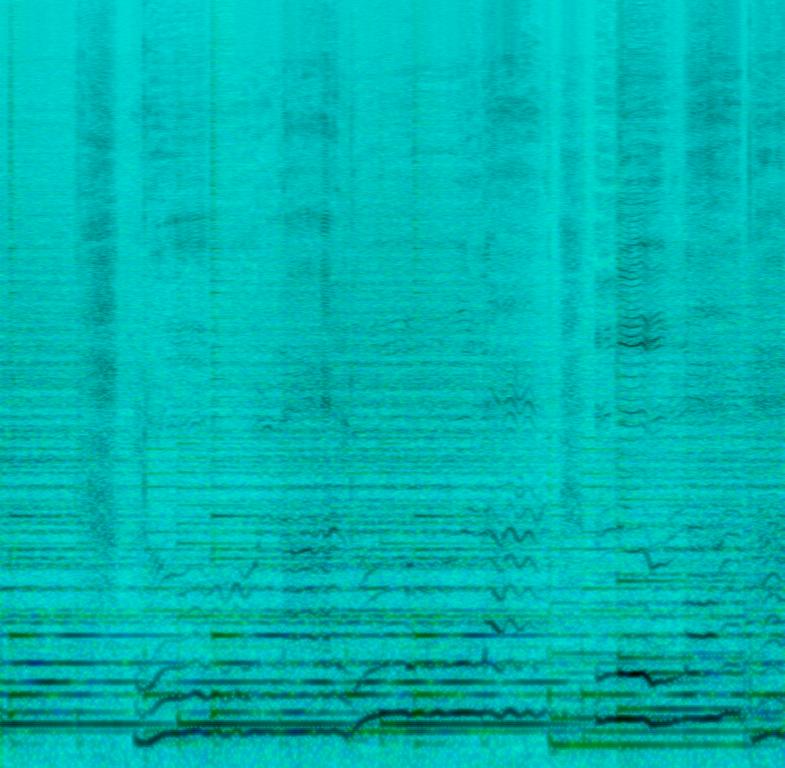
The low quality recording features a lullaby song that consists of an intimate, soft male vocal singing over arpeggiated acoustic guitar melody and wide sustained strings melody. It is a bit noisy and there is a tinny metallic impact towards the end of the loop. It sounds soft, mellow and emotional.